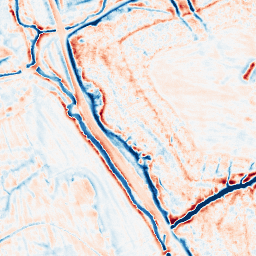
Category: edge_preserving
Decomposition family: bilateral
Decomposition parameters: d: 15
sigma_color: 150
sigma_space: 100
Upsampling method: quintic
Upsampling parameters: scale: 2
Upsampling scale: 2